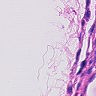
Metastatic tissue present: no